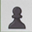
Piece: bP